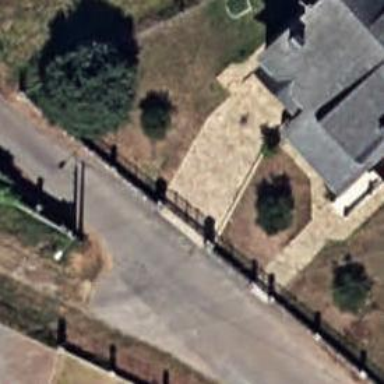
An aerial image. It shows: Driveway.